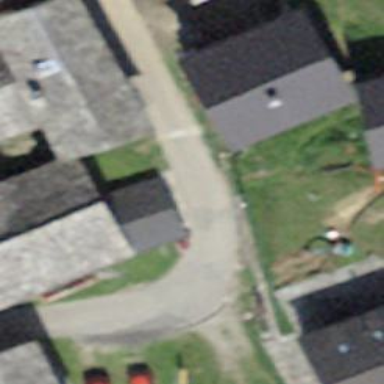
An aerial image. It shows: Simple house.